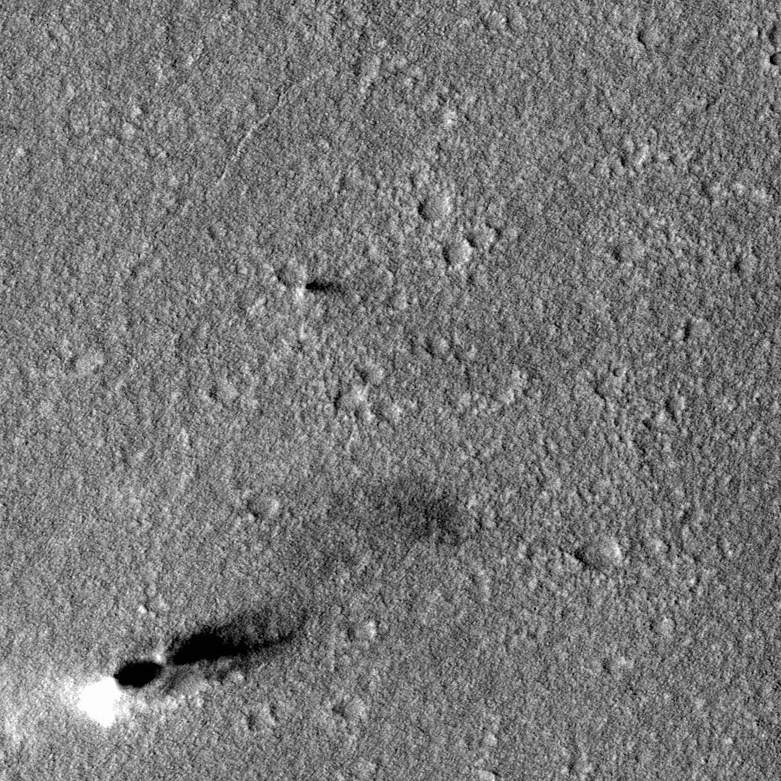
Label: dustdevil, dustdevil